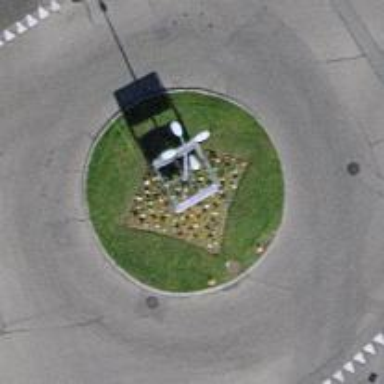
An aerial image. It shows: Secondary road with asphalt surface leading to roundabout.